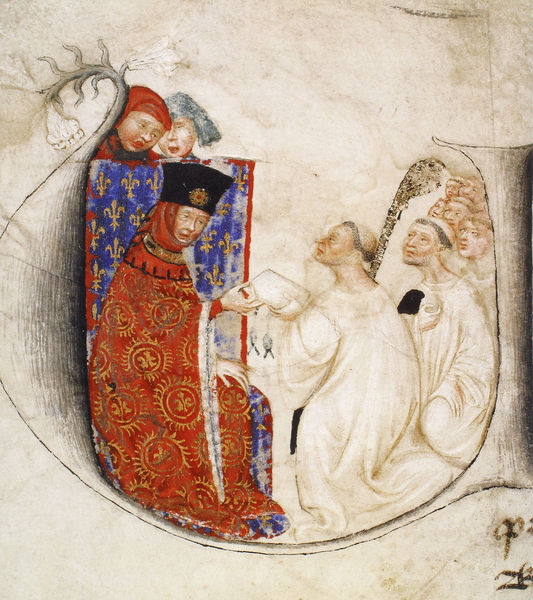
Titel: Urkunde aus dem Pariser Nationalarchiv
Institution: Paris, Archives nationales
Schlagwörter: blau, mann, weiß, menschen, blume, blumen, zeichnung, blüte, blüten, rot, bibel, boot, schiff, schrift, papier, bischof, buch, buchseite, priester, mönch, heiliger, mönche, heilige, dokument, vetrag